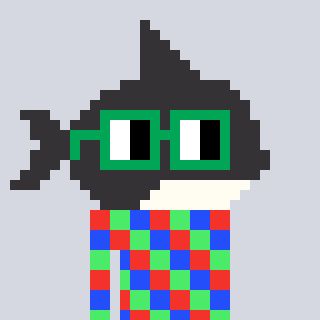
a pixel art character with square green glasses, a orca-shaped head and a grayscale-colored body on a cool background